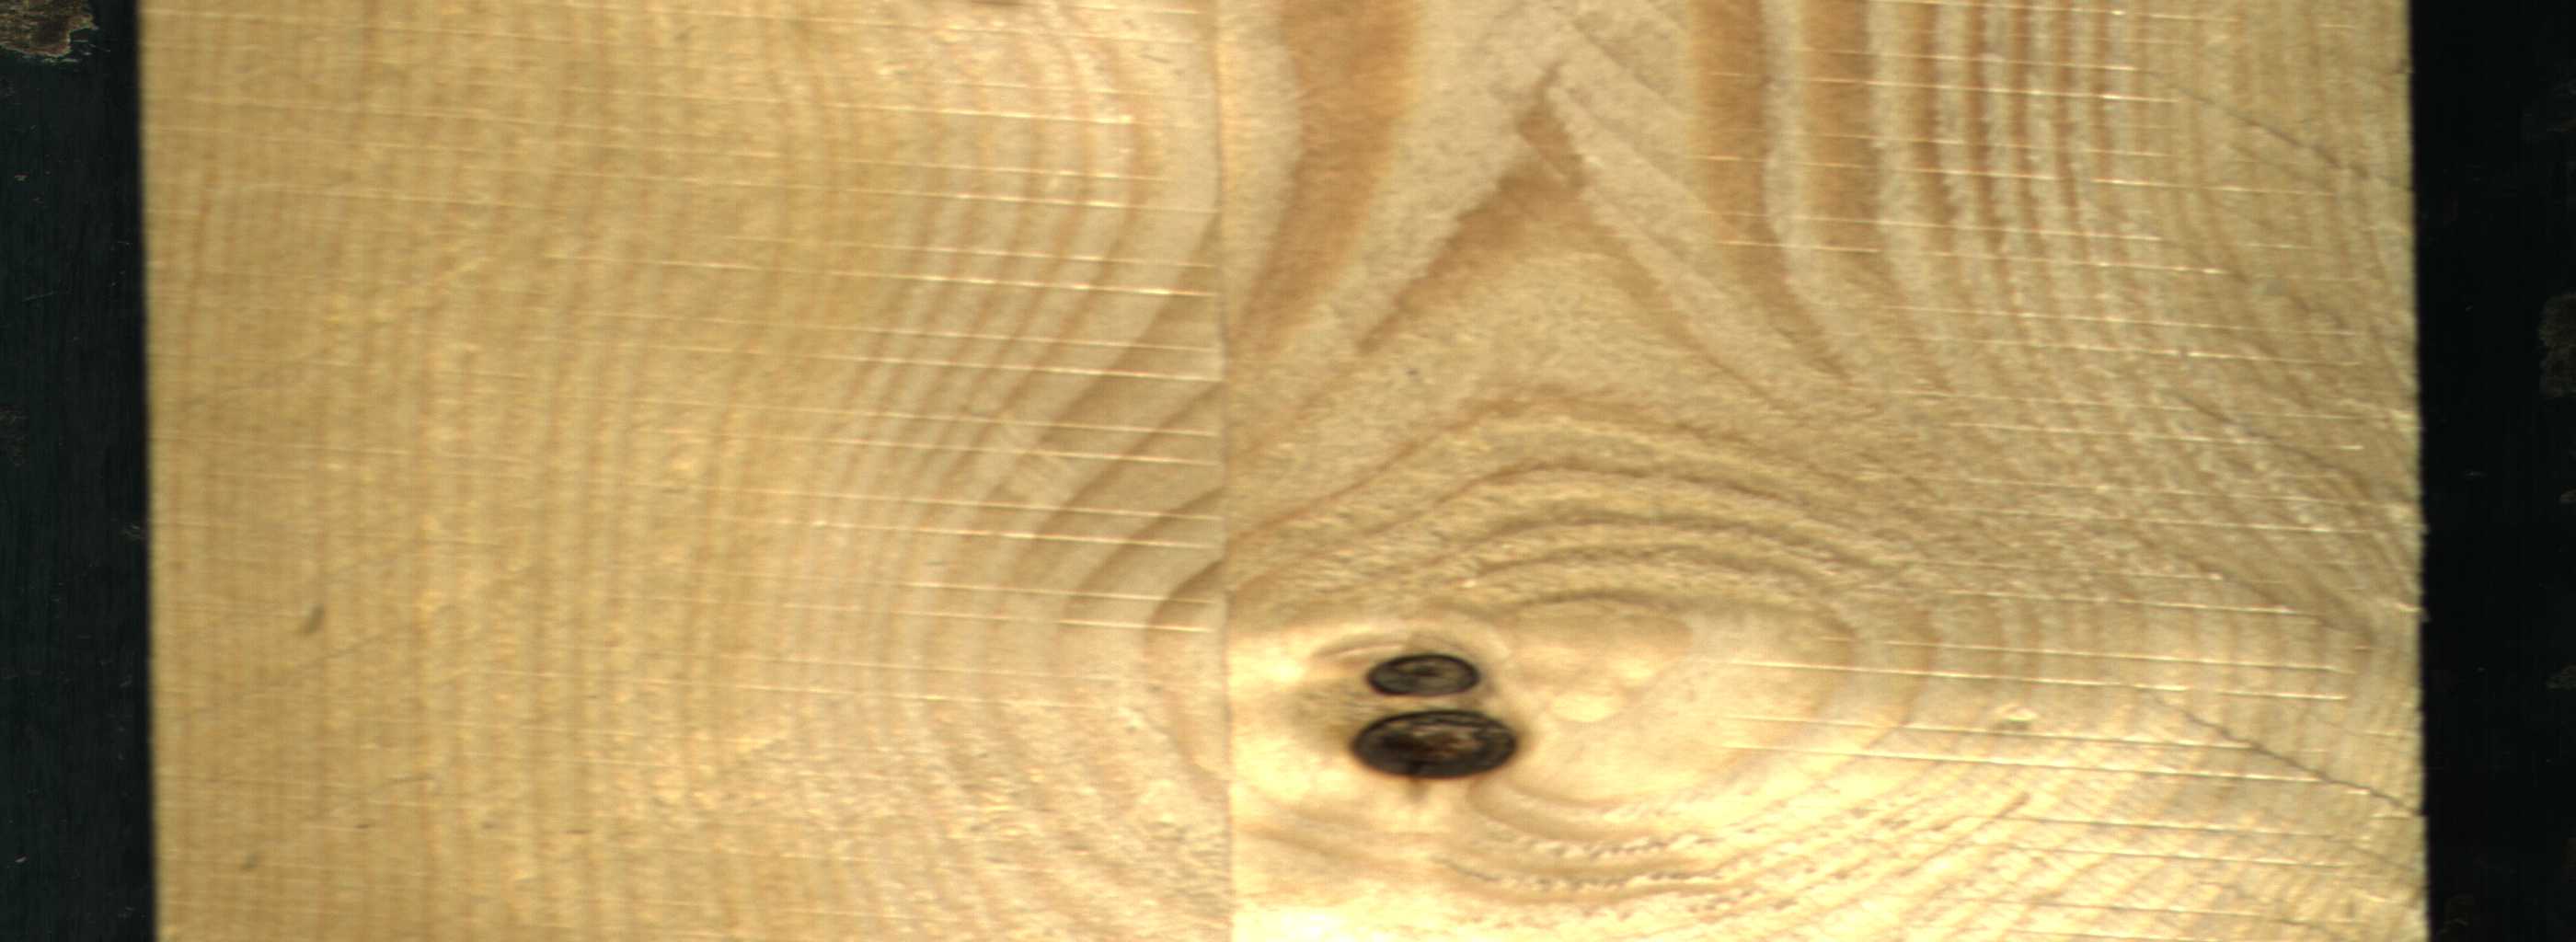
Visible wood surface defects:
Dead_Knot